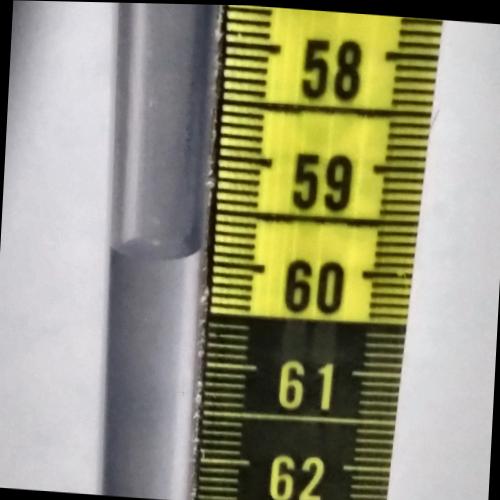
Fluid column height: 59.9 cm